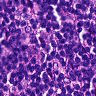
Metastatic tissue present: no